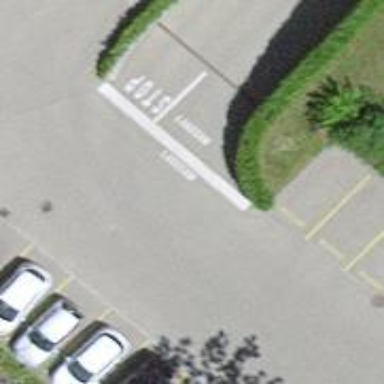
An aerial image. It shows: Road serving as parking aisle.